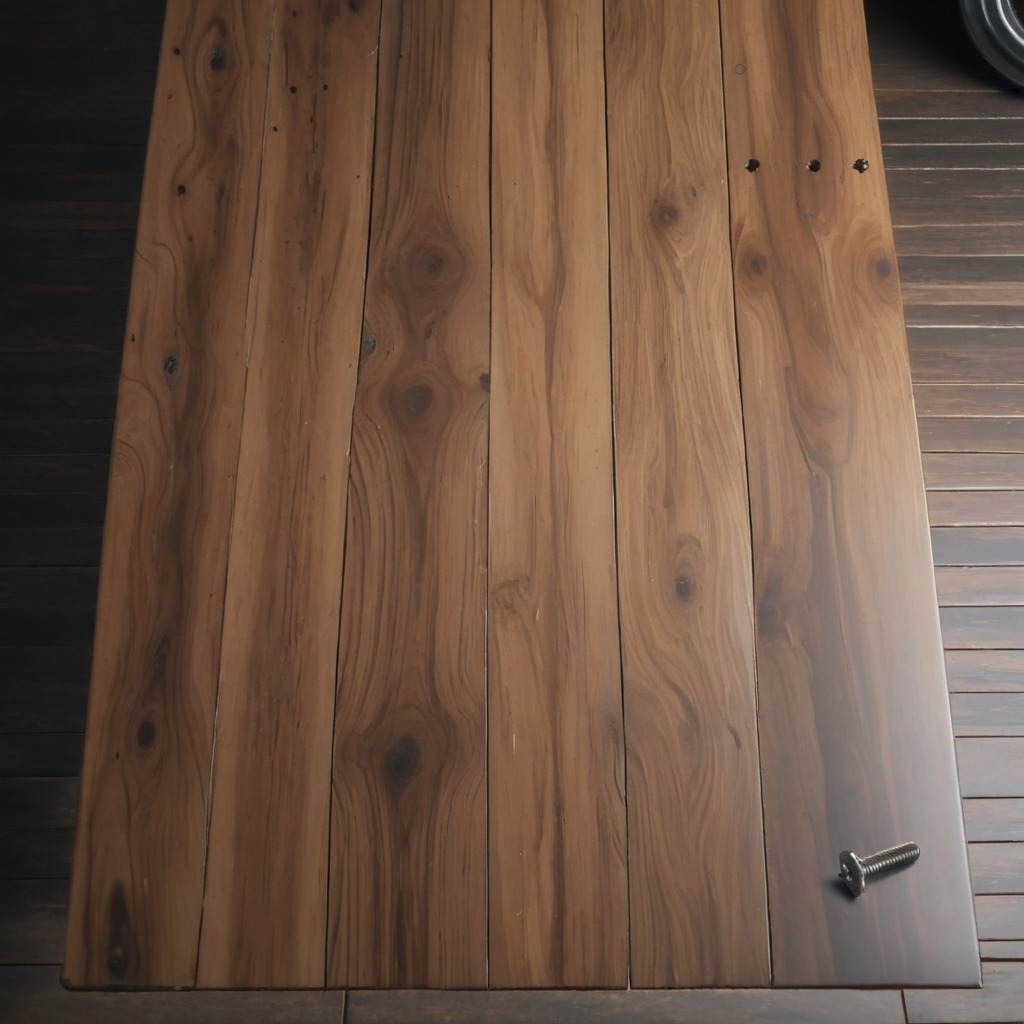
A metal screw lying on an oil-spilled wooden table in a vintage motorcycle garage.